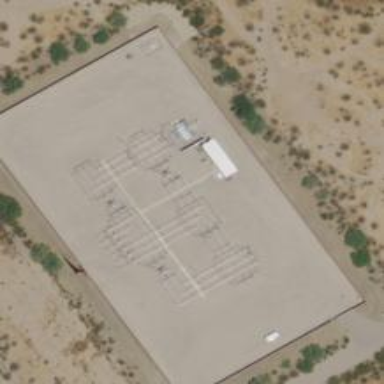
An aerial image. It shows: Switch used for power control.